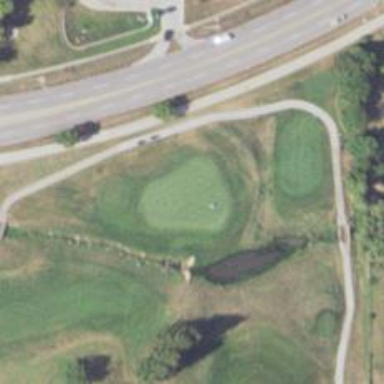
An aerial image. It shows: View of golf hole.